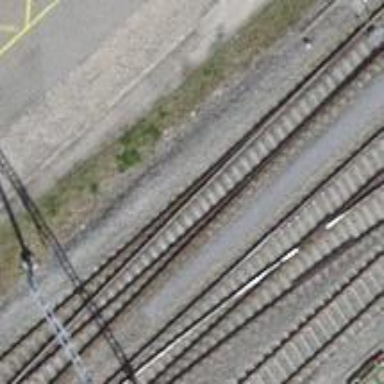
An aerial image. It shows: Railway switch.